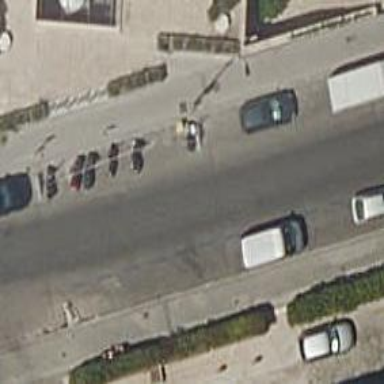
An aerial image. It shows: Motorcycle parking facility.